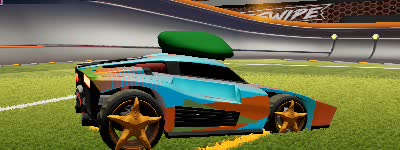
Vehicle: breakout